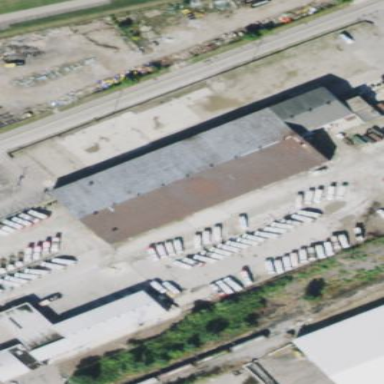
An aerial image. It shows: Warehouse building.